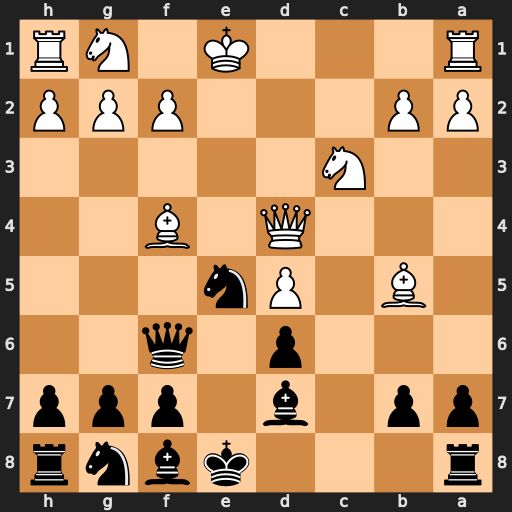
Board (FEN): r3kbnr/pp1b1ppp/3p1q2/1B1Pn3/3Q1B2/2N5/PP3PPP/R3K1NR
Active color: b
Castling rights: KQkq
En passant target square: -
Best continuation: Bxb5 Nxb5 Qxf4